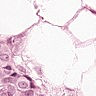
Metastatic tissue present: yes